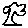
Label: tree